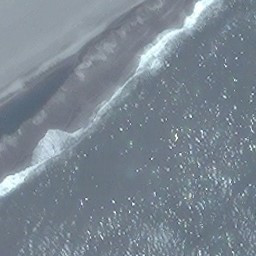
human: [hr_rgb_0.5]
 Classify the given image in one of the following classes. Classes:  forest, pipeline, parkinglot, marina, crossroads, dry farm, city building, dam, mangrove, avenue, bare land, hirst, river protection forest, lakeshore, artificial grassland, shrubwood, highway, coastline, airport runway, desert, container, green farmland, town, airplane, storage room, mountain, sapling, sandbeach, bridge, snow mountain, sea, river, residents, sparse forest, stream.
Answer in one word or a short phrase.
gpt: coastline